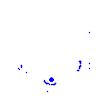
Particle: pion